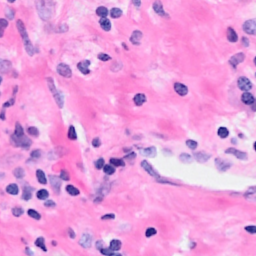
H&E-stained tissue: Breast